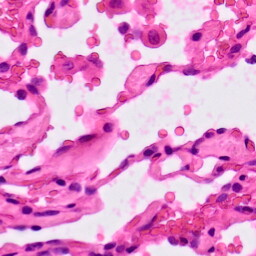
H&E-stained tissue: Lung